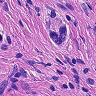
Metastatic tissue present: yes